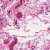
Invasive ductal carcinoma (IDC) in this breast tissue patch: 0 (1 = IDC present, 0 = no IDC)